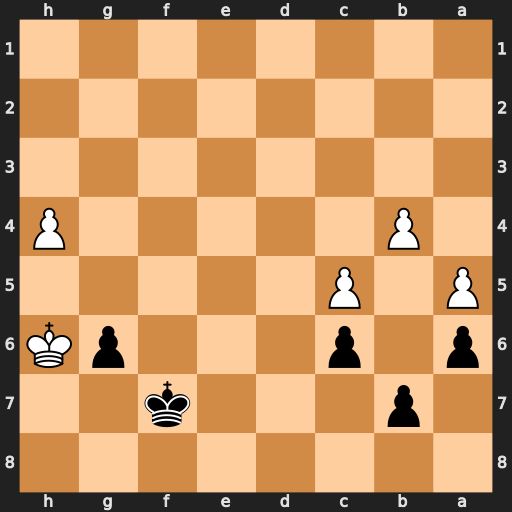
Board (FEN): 8/1p3k2/p1p3pK/P1P5/1P5P/8/8/8
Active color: b
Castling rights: -
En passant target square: -
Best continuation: Kf6 Kh7 g5 hxg5+ Kxg5